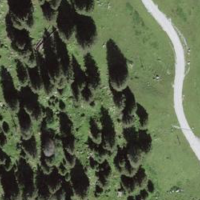
EUNIS habitat code: 23
Species observed at this site:
Gentianella campestris